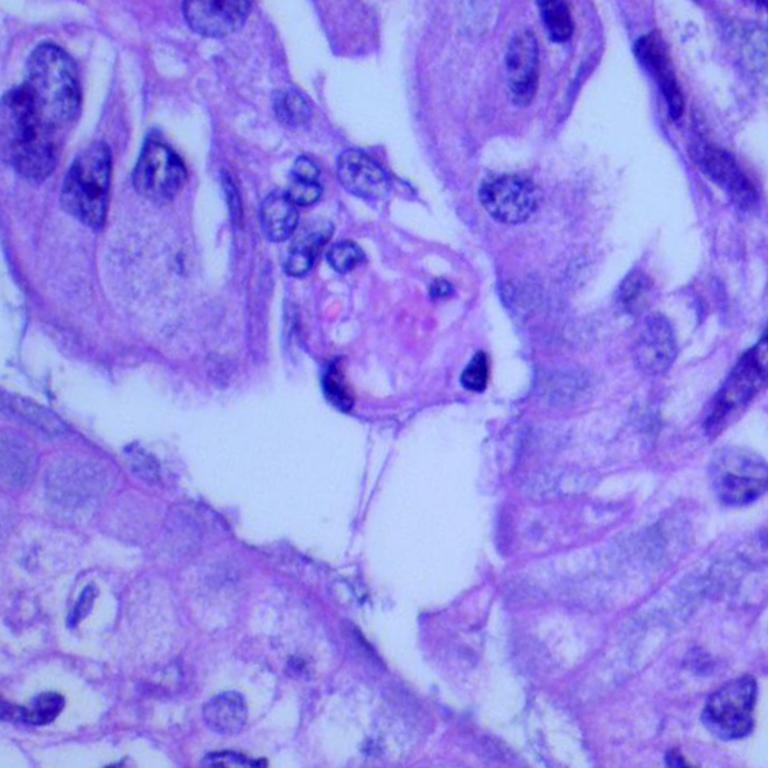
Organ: lung
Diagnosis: adenocarcinomas